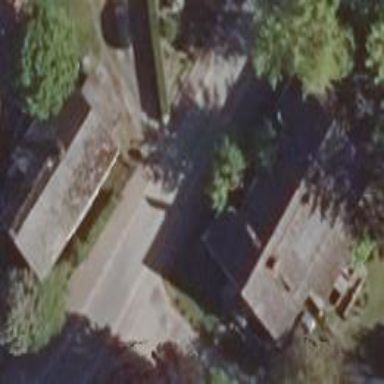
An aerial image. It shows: Part of building.